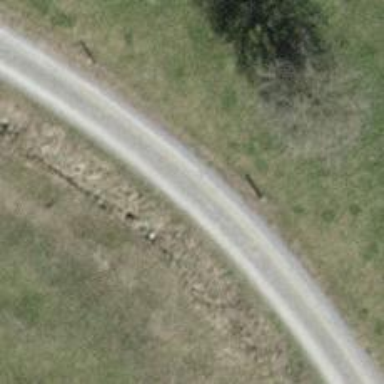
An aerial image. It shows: Track with grade 2 gravel surface.